Frequency: 75000
Velocity: 0,2325
Power: 27,3
Pulse duration: 0,0000001
Pass count: 1
Magnification: 10
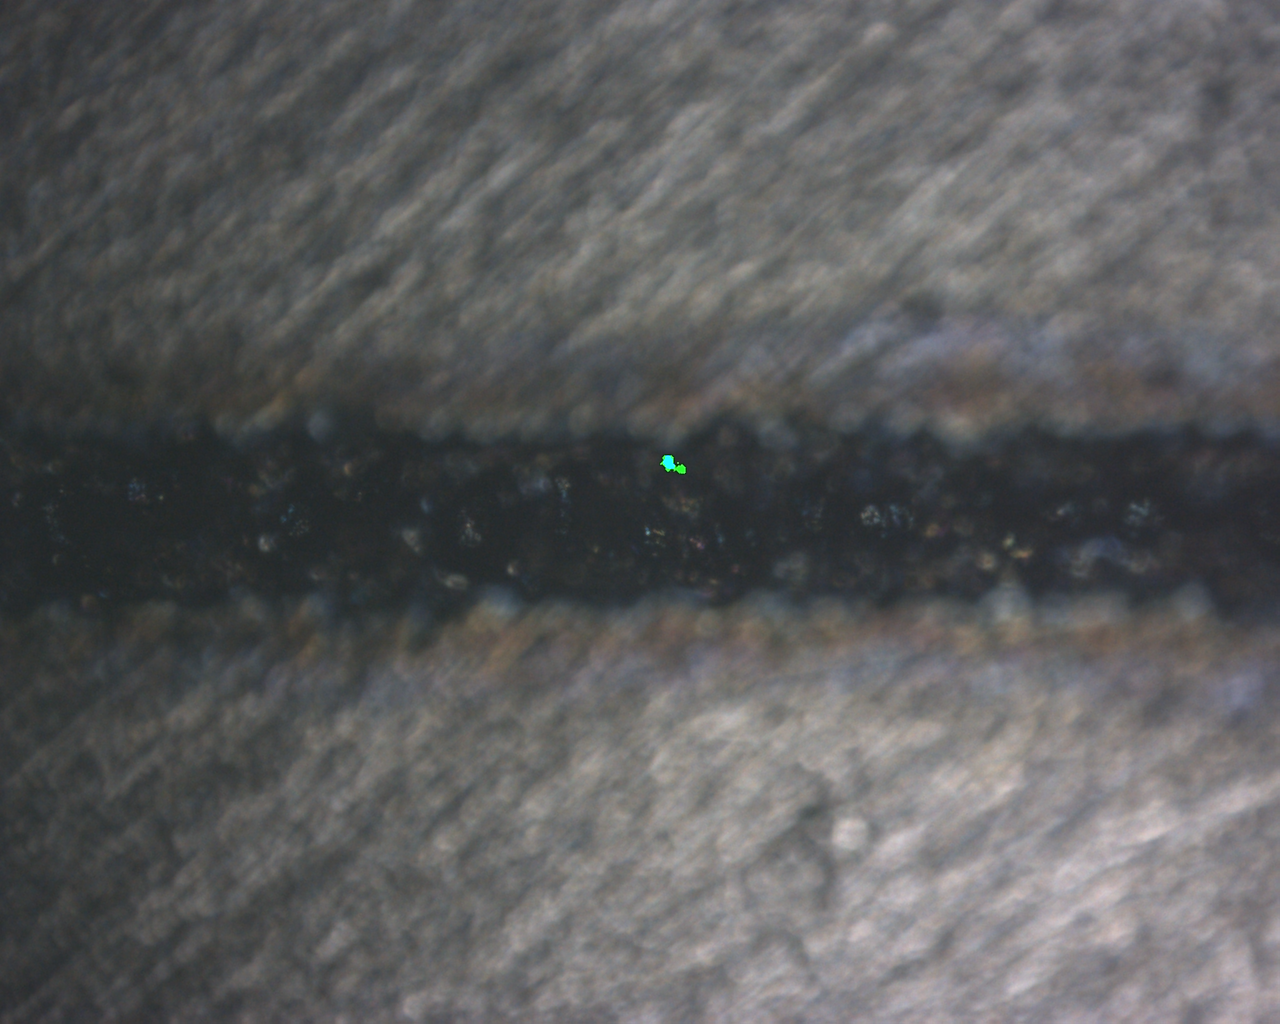
Measured width: 139.415
Other width: 75.449